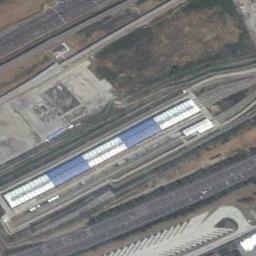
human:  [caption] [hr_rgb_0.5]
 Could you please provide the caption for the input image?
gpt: There is a fully equipped railway station in the suburbs .

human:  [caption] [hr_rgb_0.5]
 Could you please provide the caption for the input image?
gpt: The railway station is next to the grass .

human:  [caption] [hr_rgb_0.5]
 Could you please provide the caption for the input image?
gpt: There are many buildings beside the railway station .

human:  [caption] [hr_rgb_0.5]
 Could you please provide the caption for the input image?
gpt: The railway station has some railways and a blue-white building and some clearings are next to the railway station .

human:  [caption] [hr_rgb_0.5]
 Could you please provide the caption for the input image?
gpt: There are some green bushes and brown bare land beside the railway station .